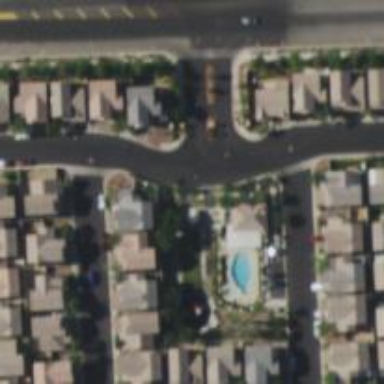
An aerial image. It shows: Asphalt road in residential area.